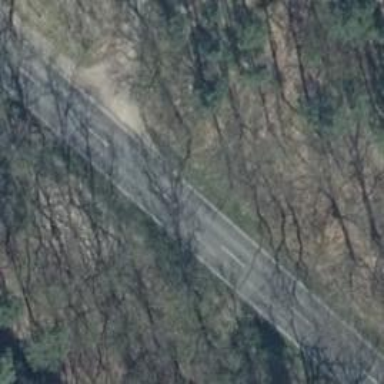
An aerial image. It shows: Secondary road with asphalt surface.